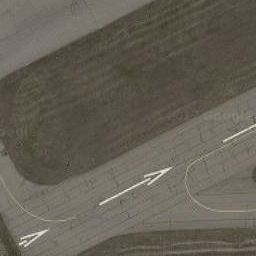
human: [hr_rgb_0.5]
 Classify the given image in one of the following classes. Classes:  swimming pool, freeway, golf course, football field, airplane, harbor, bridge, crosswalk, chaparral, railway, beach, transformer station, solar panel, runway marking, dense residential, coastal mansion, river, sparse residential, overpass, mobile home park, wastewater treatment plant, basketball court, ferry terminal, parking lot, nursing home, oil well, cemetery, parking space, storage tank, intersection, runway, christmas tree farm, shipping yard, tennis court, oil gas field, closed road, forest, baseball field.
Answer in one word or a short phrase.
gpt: runway